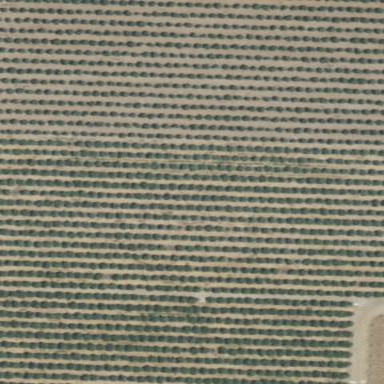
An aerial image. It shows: Orchard area used for field cropland.